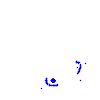
Particle: pion